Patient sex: F
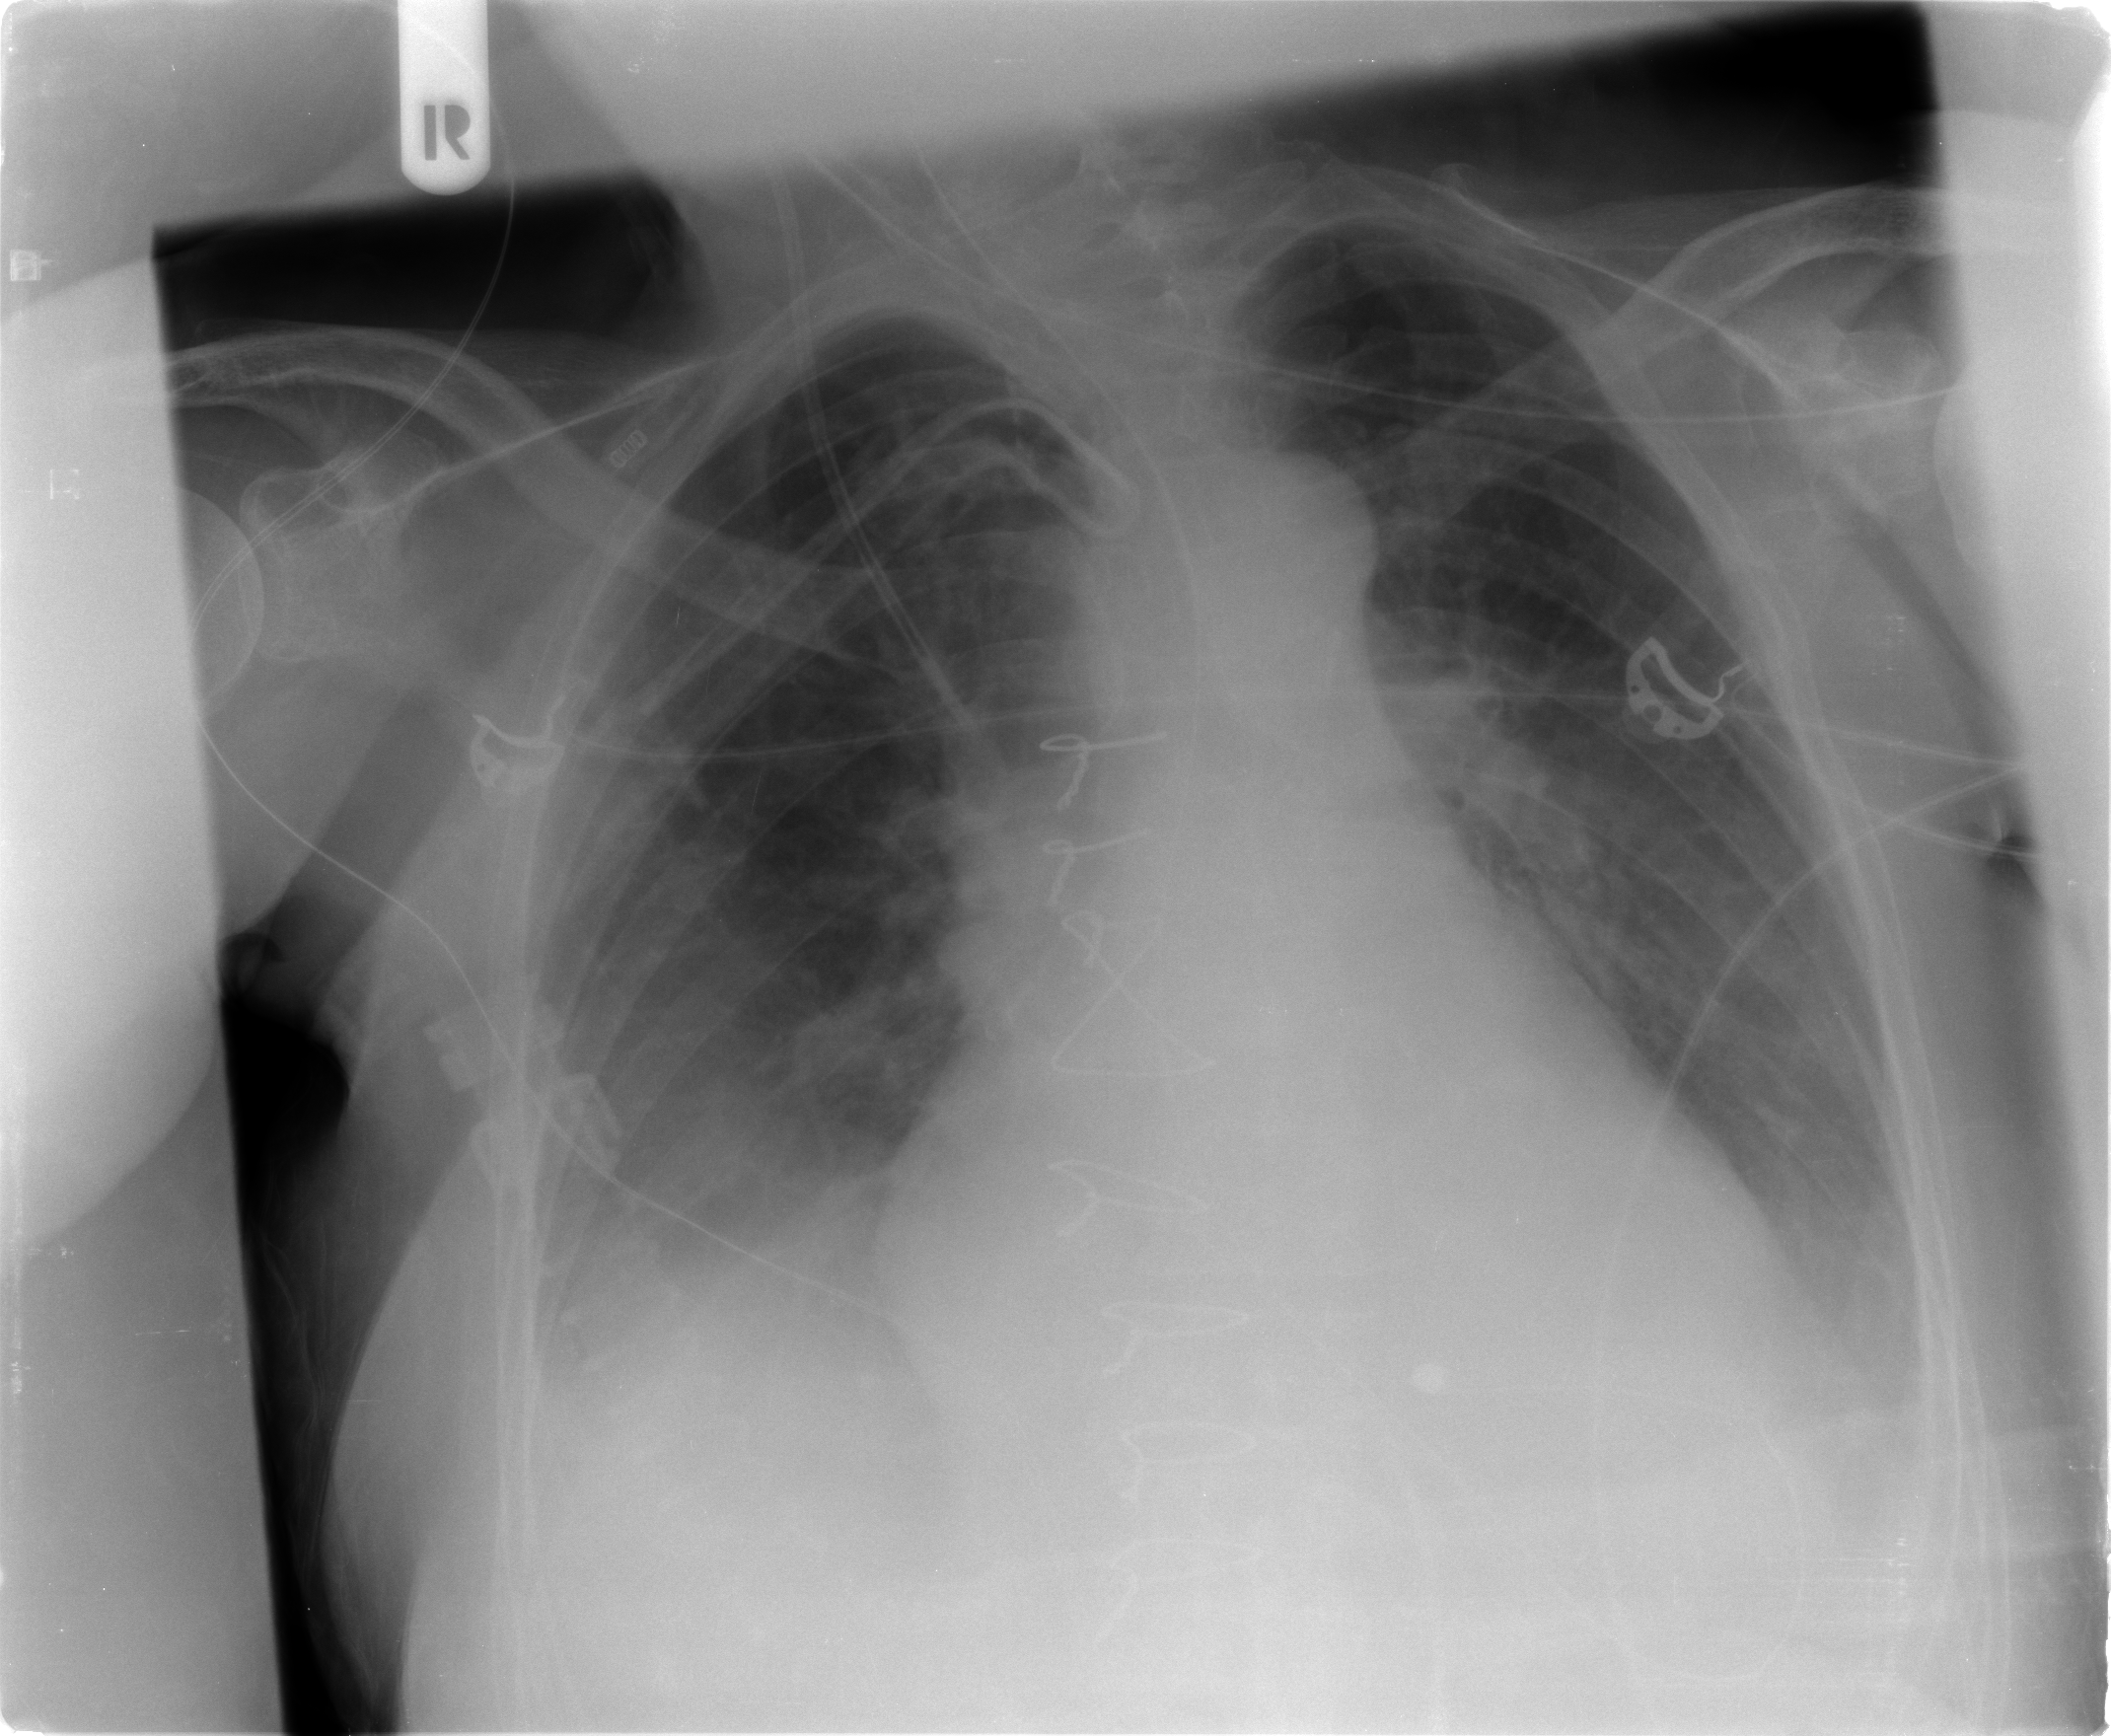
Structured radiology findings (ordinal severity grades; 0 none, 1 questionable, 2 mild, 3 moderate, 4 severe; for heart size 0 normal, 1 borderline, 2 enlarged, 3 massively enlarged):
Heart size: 2
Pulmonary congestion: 2
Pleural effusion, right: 2
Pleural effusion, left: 2
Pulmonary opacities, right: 0
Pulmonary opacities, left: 0
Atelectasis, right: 2
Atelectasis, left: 2